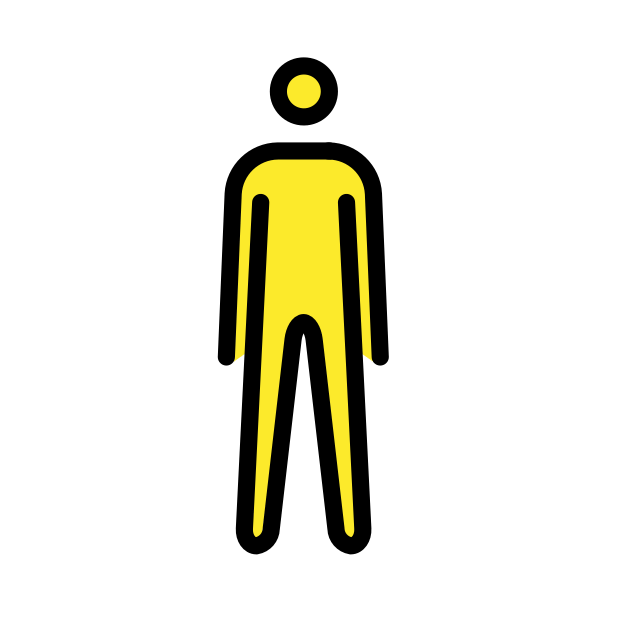
Emoji: 🧍
Name: standing person
Unicode: 0x1f9cd